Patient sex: M
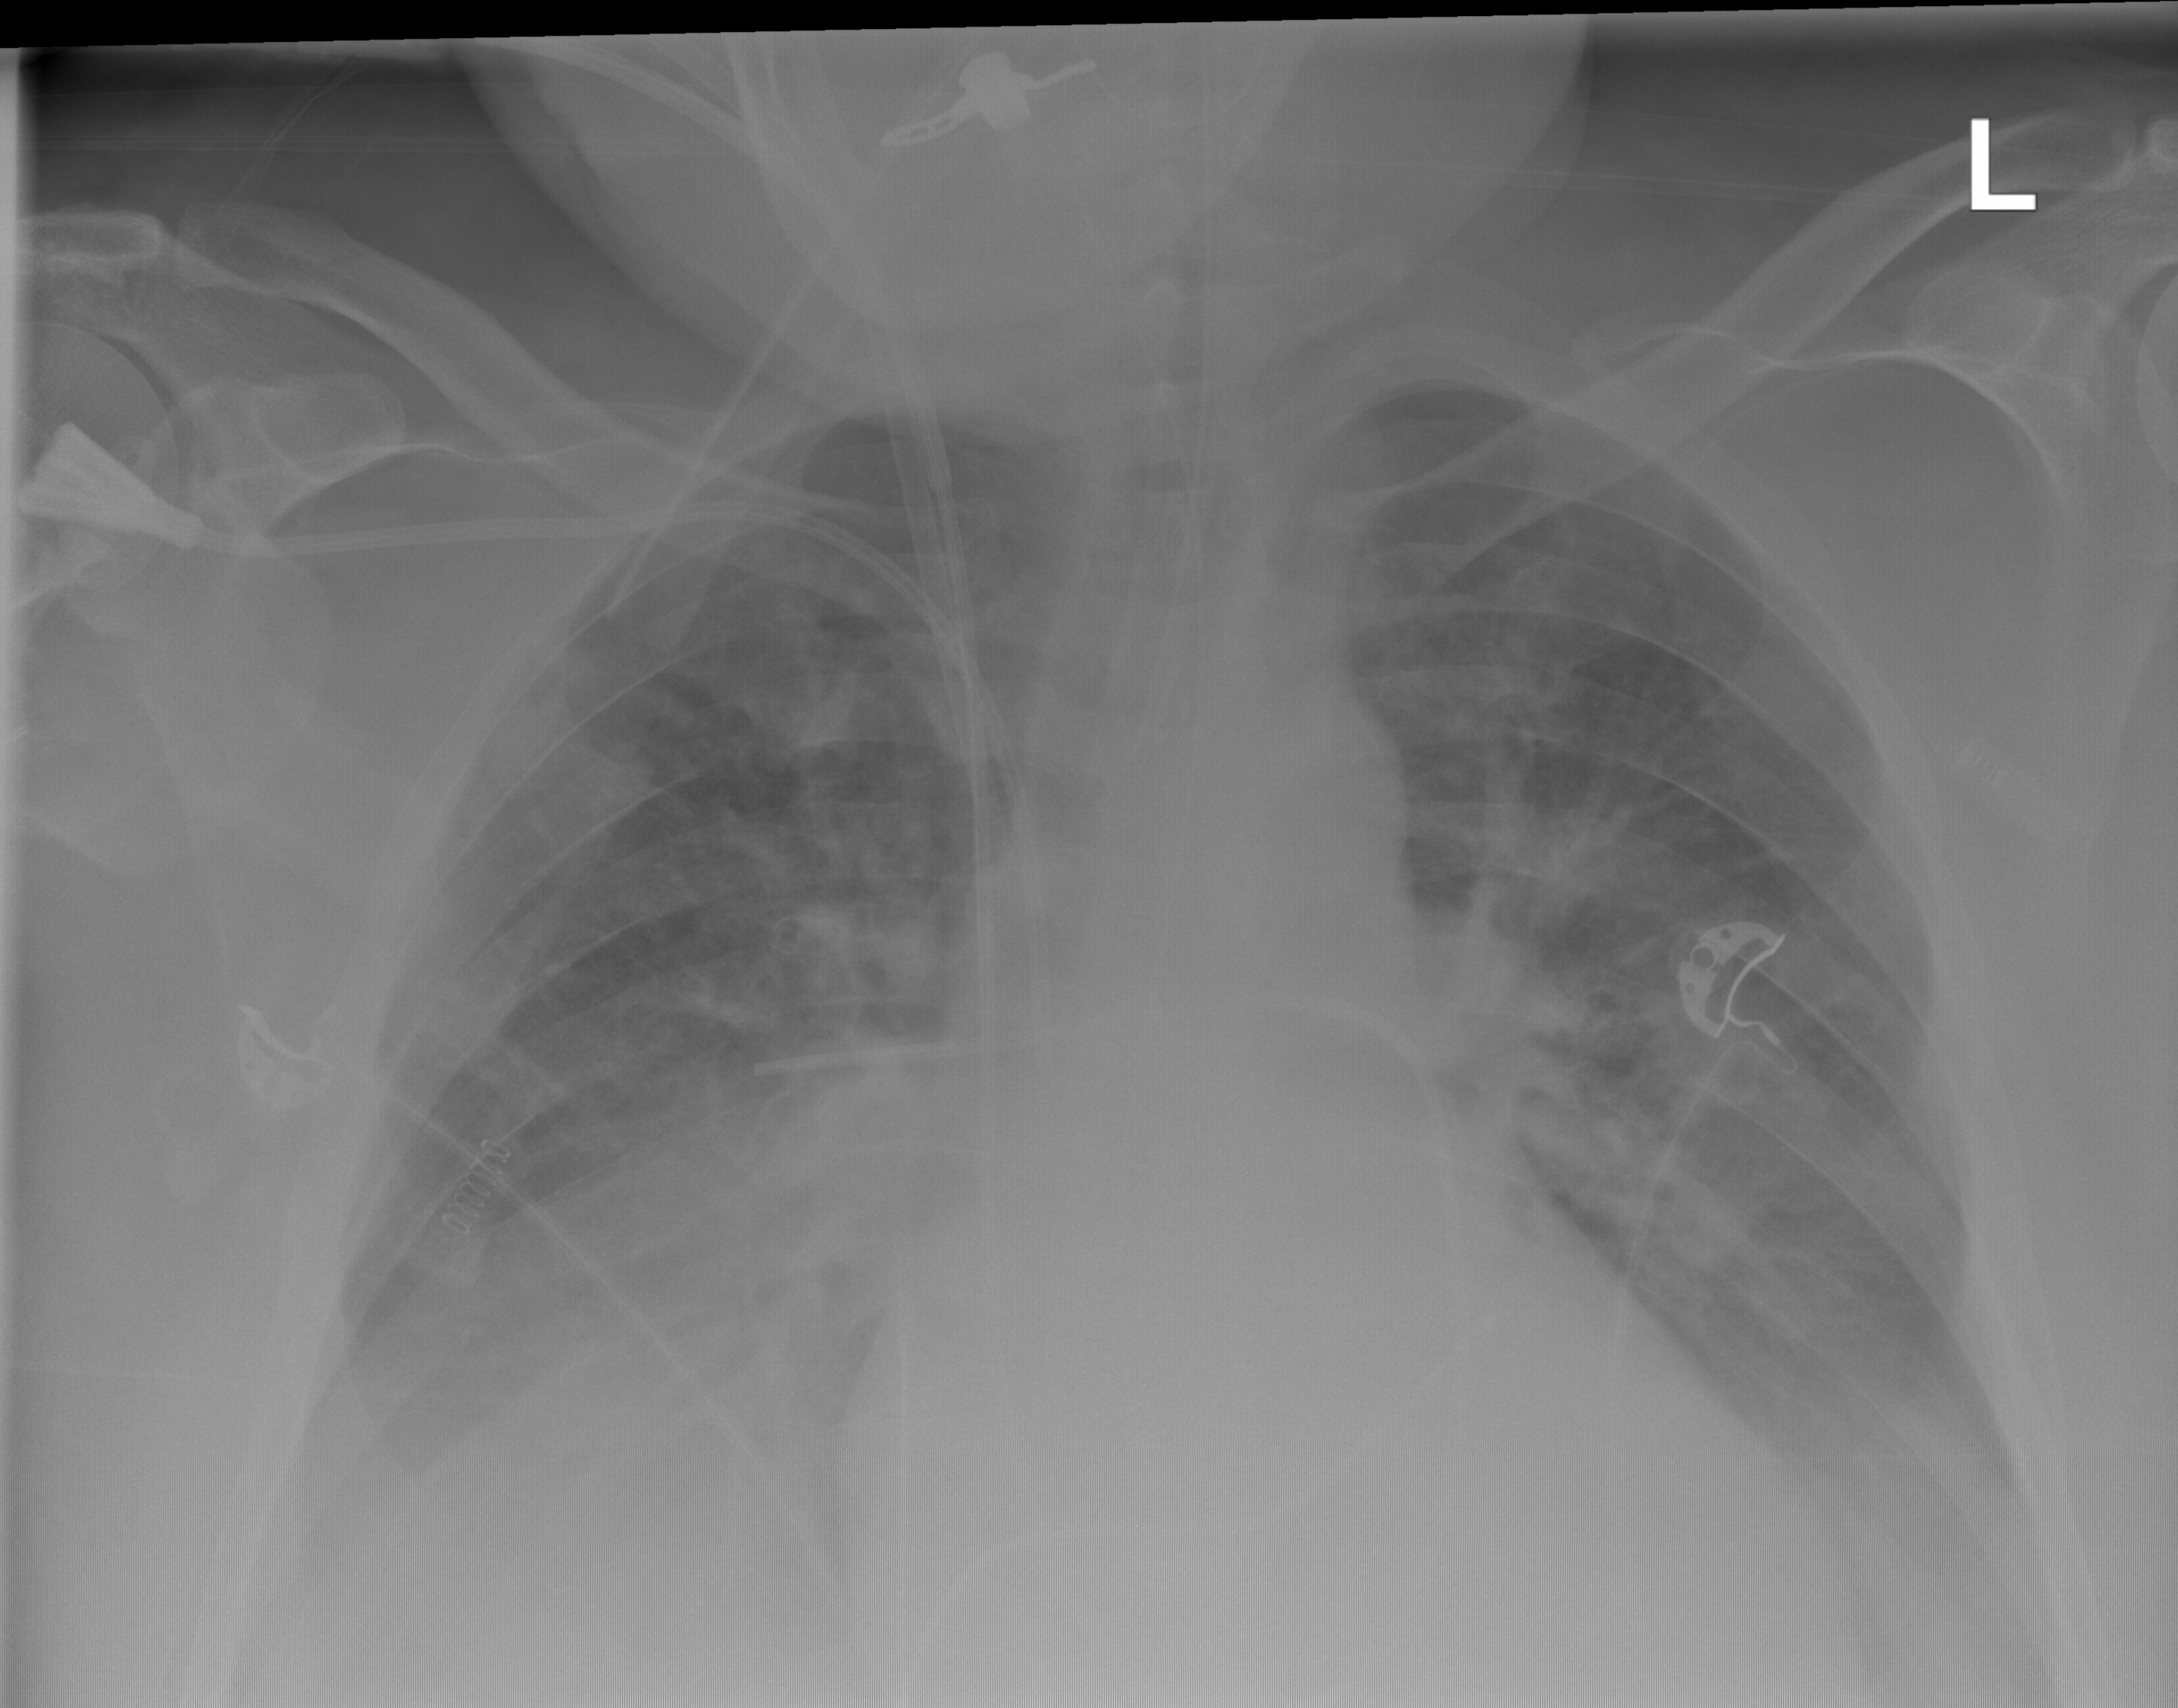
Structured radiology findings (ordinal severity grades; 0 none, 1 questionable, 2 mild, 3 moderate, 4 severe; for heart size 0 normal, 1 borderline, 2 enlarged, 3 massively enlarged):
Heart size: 0
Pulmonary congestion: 0
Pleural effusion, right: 2
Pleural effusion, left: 2
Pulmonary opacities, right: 1
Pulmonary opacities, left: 1
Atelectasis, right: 2
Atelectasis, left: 2